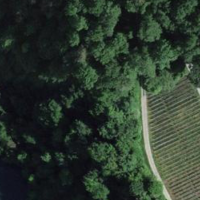
EUNIS habitat code: 41
Species observed at this site:
Angelica sylvestris